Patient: sex F, age 54
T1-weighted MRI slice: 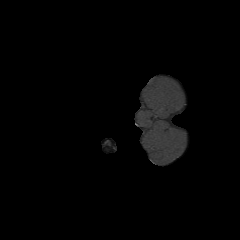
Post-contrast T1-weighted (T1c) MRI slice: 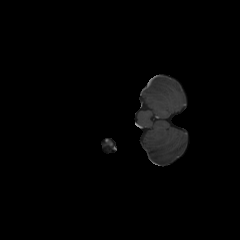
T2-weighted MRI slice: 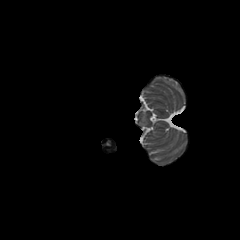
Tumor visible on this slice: no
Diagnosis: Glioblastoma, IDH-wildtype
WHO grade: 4